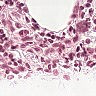
Metastatic tissue present: no